Field crop: tomato
Growth stage: 2
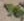
Species: solanum